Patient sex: M
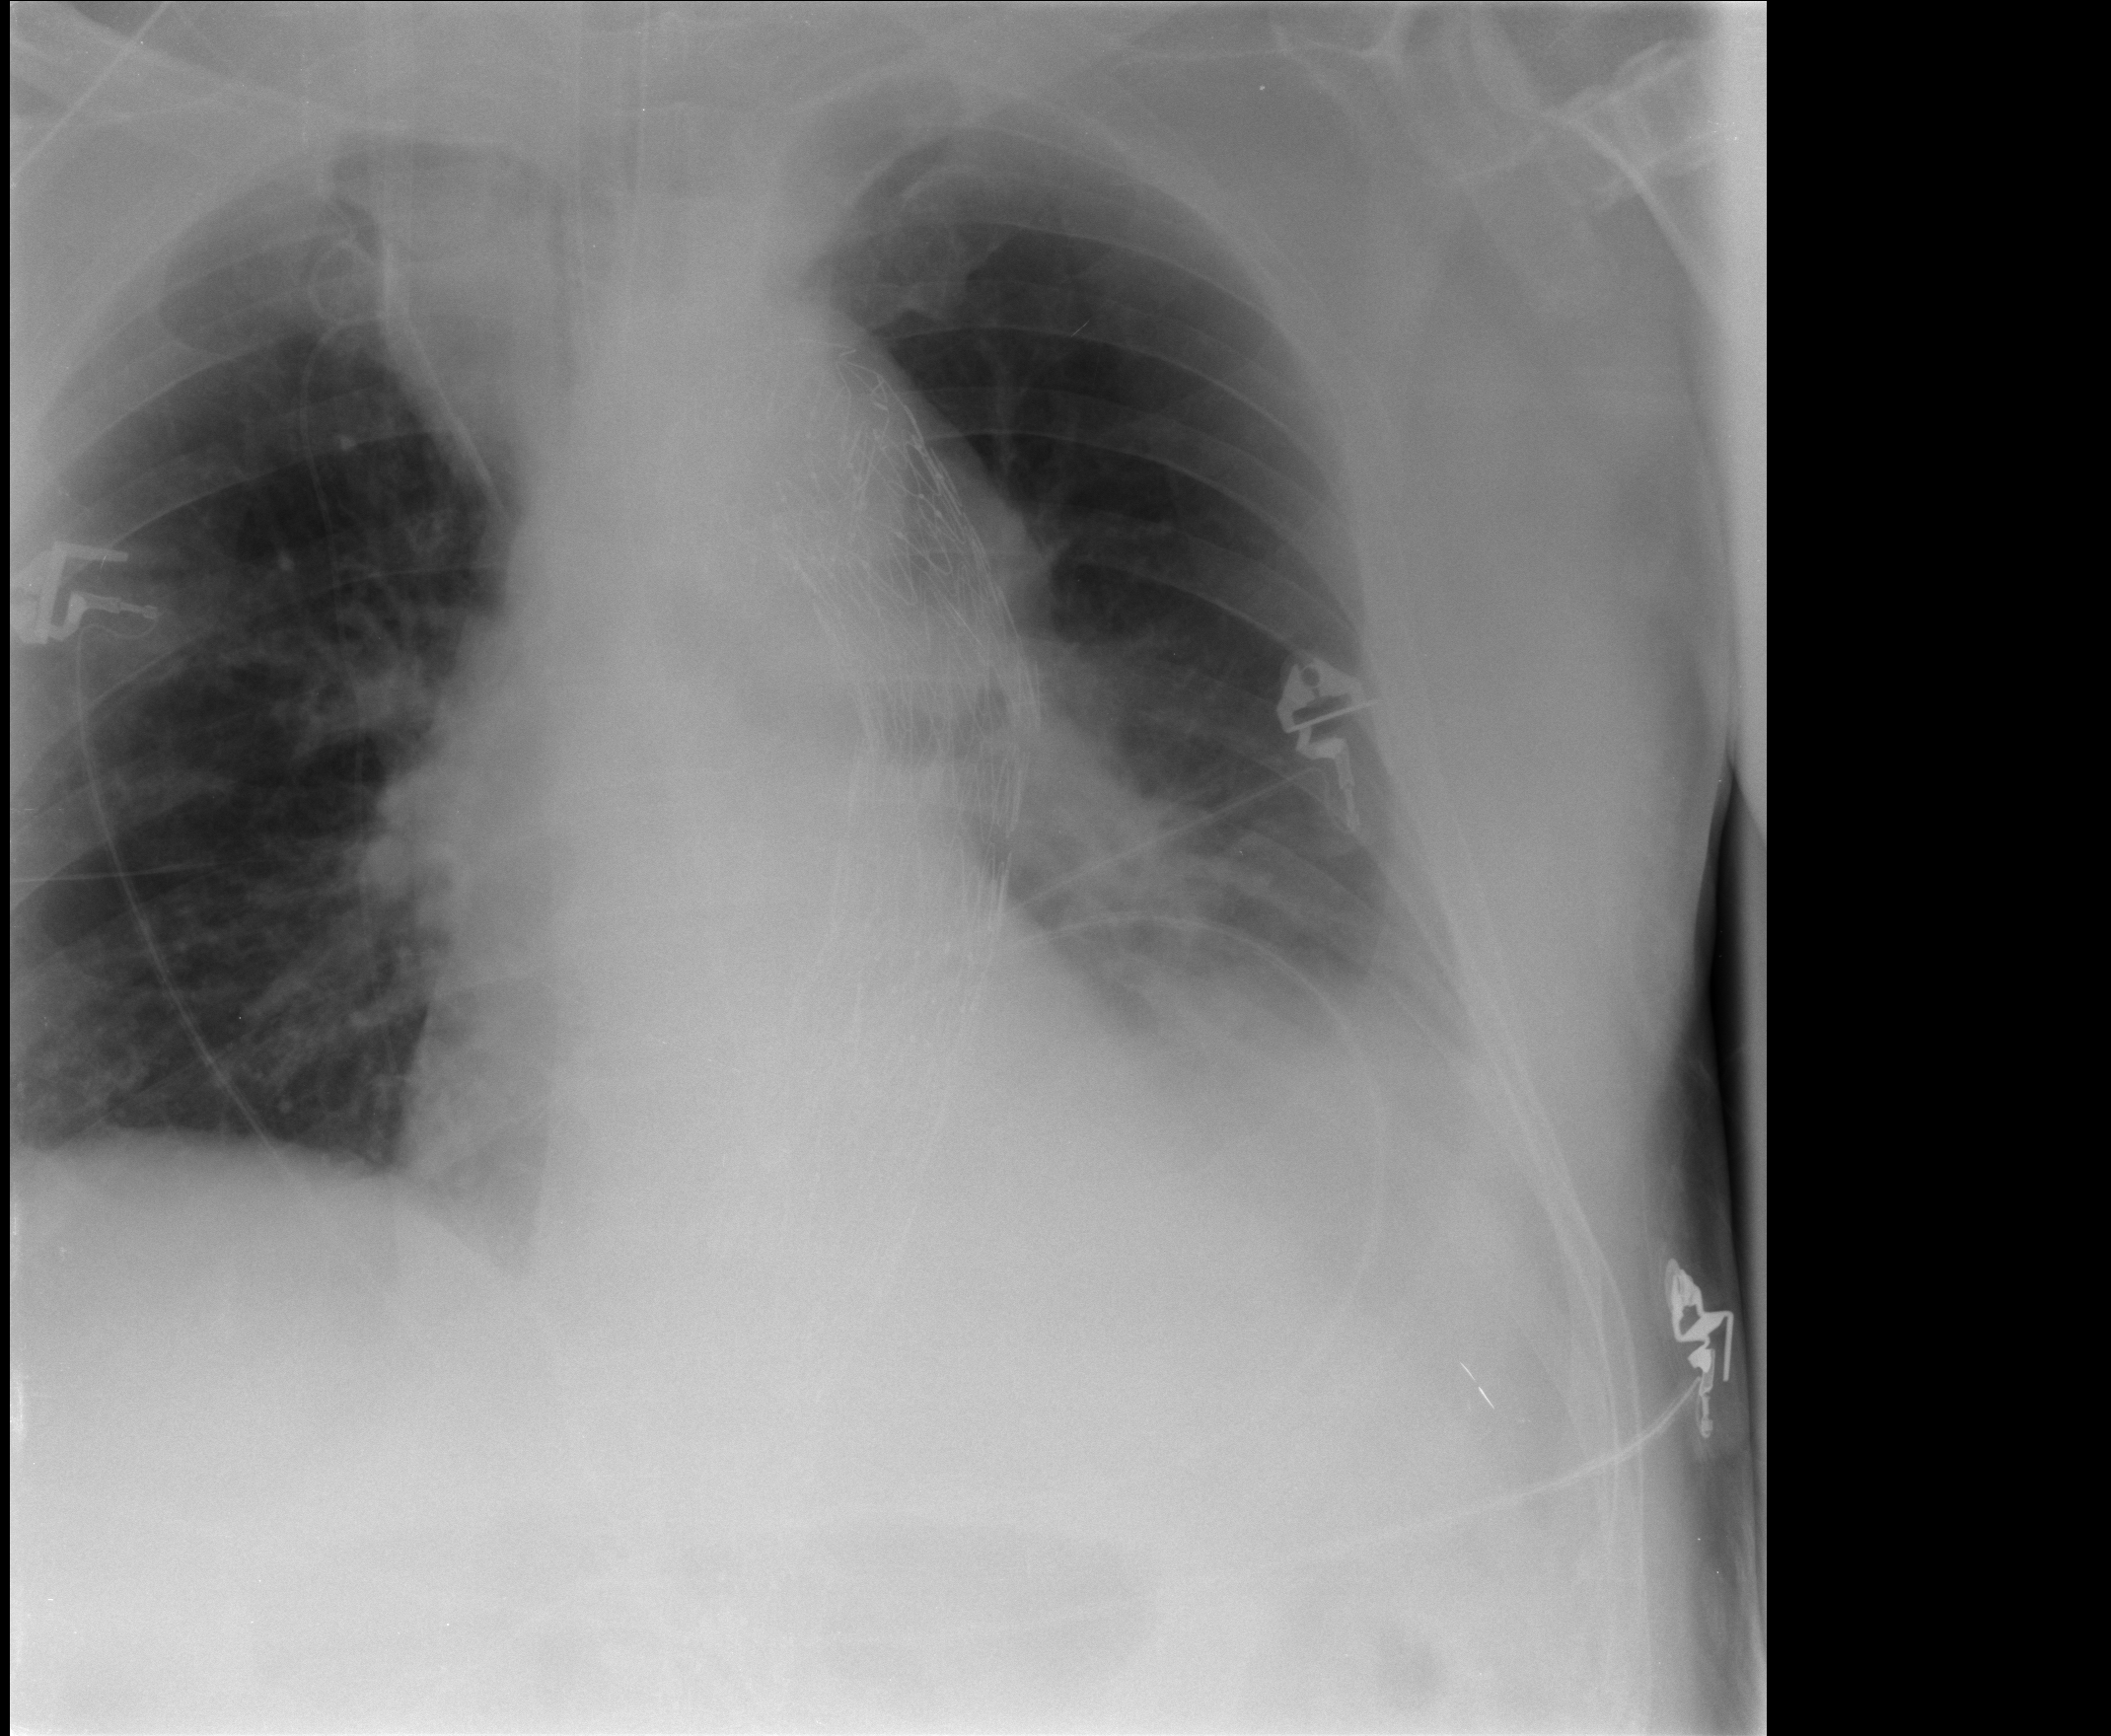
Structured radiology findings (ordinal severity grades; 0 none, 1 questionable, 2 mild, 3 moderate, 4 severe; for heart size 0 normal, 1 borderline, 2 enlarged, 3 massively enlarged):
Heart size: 0
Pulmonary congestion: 2
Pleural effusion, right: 0
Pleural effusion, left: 2
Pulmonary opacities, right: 0
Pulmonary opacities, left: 0
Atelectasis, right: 0
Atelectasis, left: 2